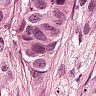
Metastatic tissue present: yes